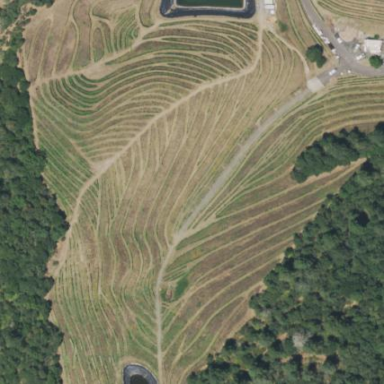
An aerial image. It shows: Vineyard growing wine grapes.